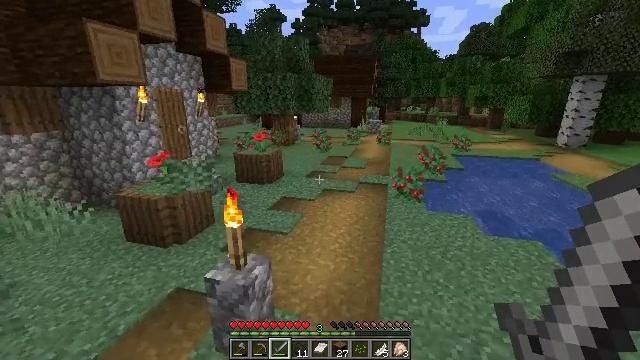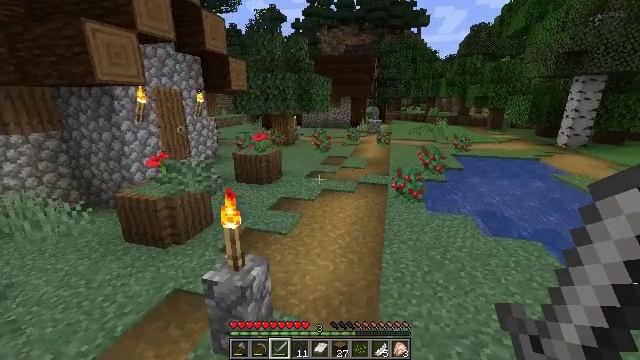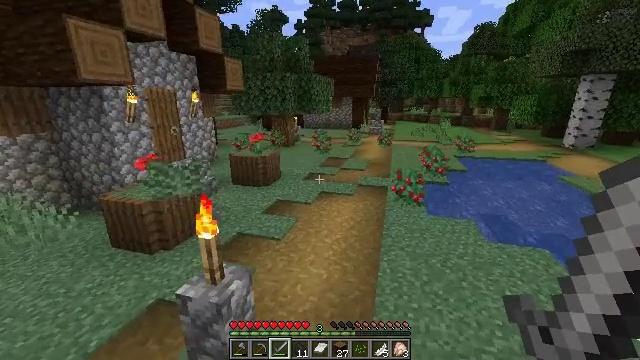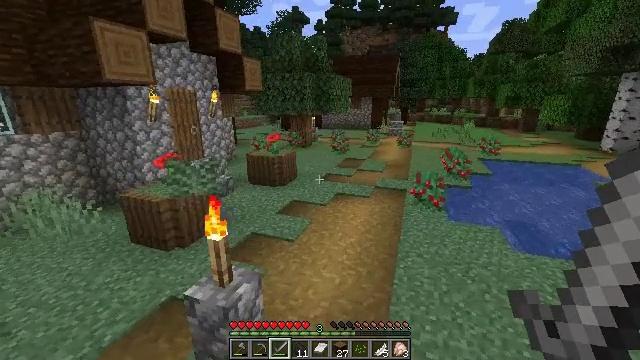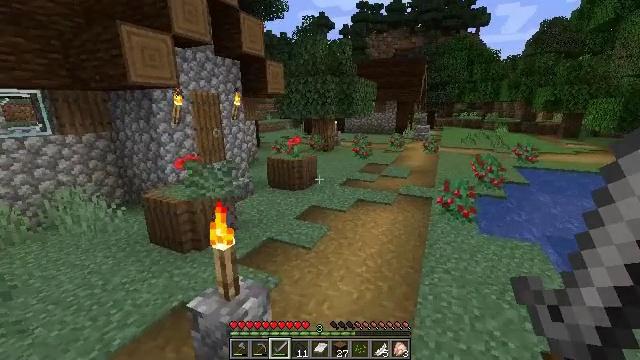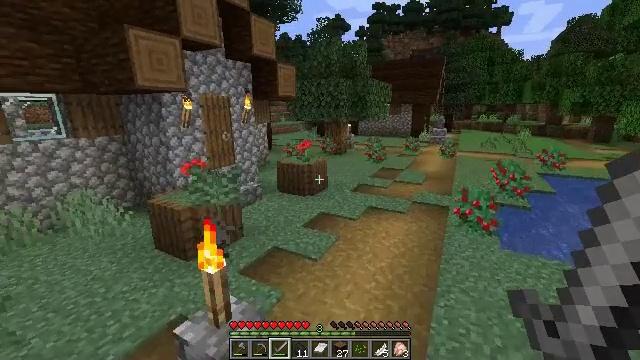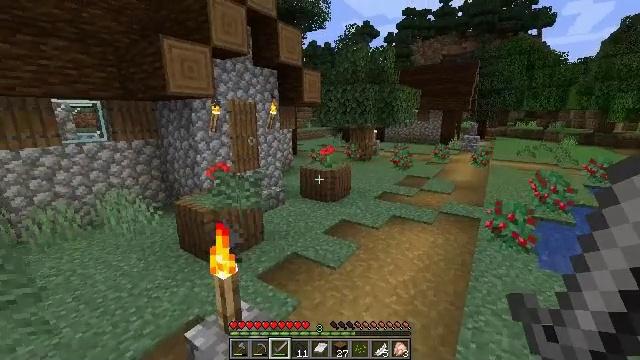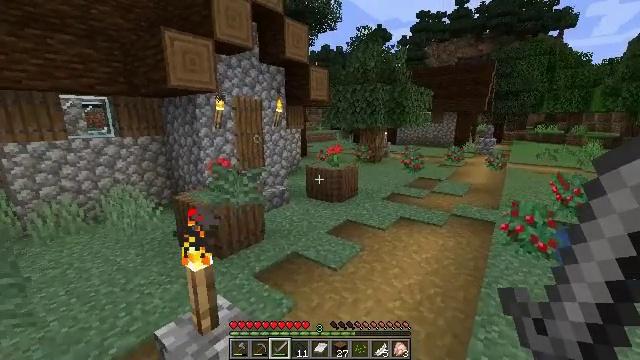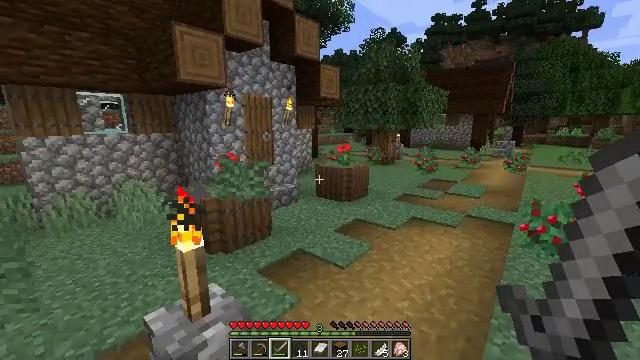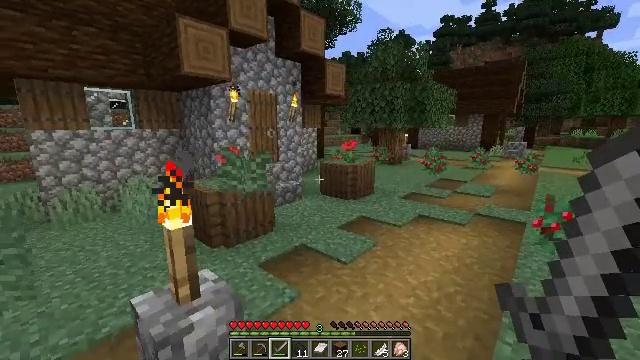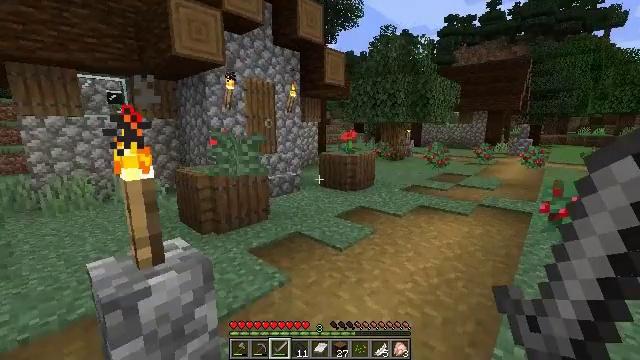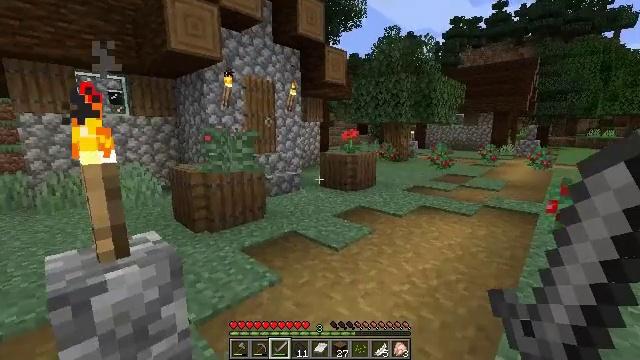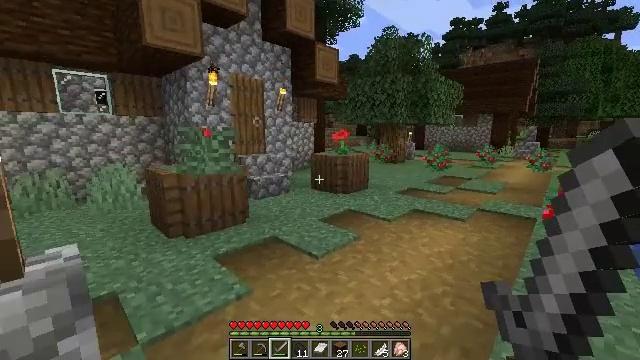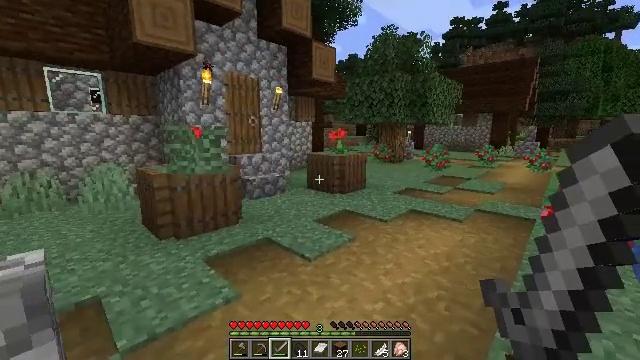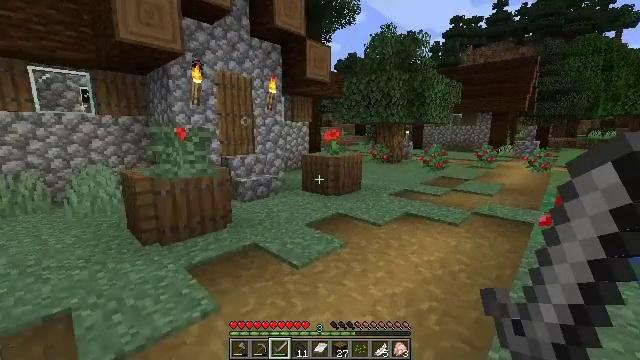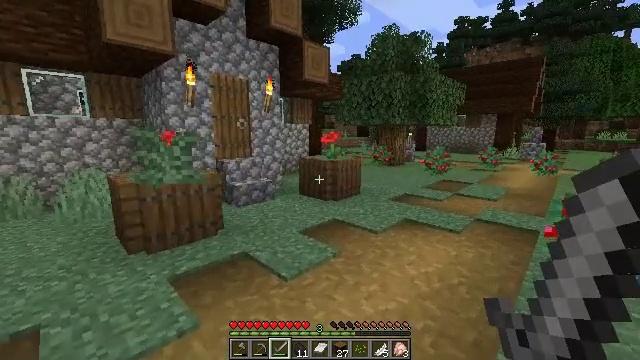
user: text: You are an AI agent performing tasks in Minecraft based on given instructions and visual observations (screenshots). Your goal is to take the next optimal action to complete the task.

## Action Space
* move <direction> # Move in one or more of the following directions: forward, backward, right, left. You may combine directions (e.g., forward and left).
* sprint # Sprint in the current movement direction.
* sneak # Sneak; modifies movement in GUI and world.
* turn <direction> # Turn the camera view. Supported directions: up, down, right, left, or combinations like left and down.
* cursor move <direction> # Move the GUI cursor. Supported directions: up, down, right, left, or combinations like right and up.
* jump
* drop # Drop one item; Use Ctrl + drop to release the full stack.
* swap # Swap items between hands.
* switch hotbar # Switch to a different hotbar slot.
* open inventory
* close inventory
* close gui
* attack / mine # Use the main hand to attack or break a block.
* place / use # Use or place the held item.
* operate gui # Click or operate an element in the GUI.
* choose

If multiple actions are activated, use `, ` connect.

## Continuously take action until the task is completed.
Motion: motion action
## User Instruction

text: Recycle the fletching table.
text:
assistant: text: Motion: move forward and move right
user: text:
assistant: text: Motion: move forward
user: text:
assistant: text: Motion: move forward, turn left
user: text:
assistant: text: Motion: move forward, turn left
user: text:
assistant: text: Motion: move forward and move right, turn left
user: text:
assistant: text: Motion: move forward and move right, turn left and up
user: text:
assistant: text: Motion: move forward and move right, turn left
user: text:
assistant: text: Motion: move forward and move right, turn left
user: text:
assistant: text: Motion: move forward and move right, turn left
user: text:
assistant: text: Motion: move forward and move right
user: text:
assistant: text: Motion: move forward and move right, turn left
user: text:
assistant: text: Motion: move forward and move right
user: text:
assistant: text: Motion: move forward and move right
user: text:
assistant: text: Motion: move forward and move right
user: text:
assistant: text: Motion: move forward and move right
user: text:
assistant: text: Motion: move forward and move right, turn left and up
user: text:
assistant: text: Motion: move forward and move right, turn left
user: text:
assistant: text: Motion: move forward and move right, turn left
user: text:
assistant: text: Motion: move forward and move right, turn left
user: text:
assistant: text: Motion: move forward, turn left
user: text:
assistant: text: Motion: move forward, turn left
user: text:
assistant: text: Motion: move forward, turn left
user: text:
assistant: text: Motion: move forward, turn left
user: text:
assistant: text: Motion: move forward, turn left
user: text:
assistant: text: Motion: move forward
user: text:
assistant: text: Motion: move forward
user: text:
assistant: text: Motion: move forward
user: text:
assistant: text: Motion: move forward
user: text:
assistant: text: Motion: move forward
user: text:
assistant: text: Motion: move forward, turn up